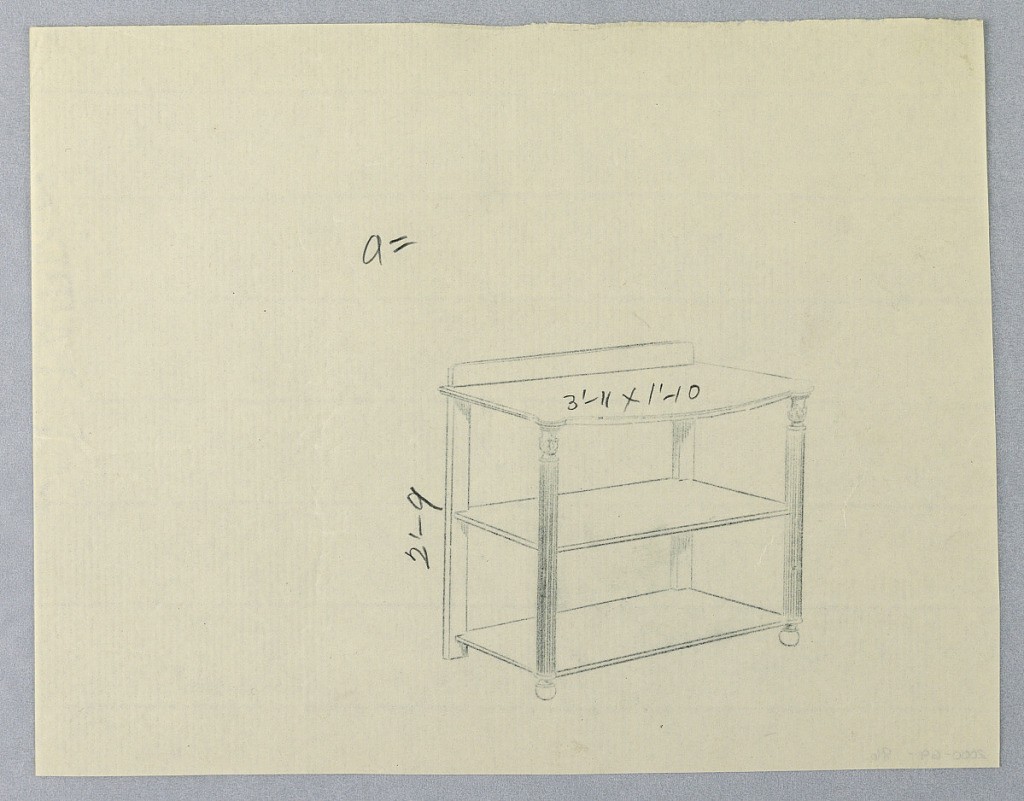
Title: Design for Serving Table with Straight Reeded Legs
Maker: A.N. Davenport Co.
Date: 1900–05
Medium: Graphite on thin cream paper
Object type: Drawing
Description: Oblong top with convex front; raised on 4 straight legs; reeded front legs terminate in balls, which are decorated at tops with short carved baluster-like elements; 2 rectangular shelves attach below, the lower one just above floor level; backsplash.